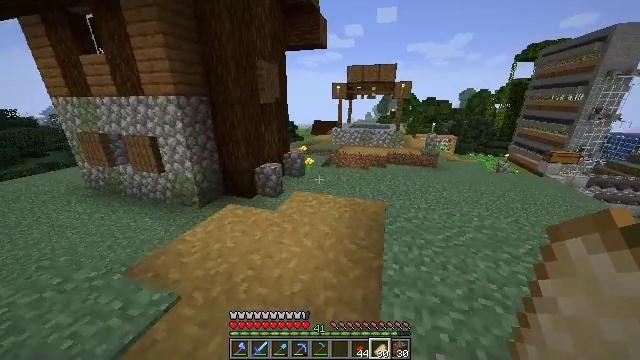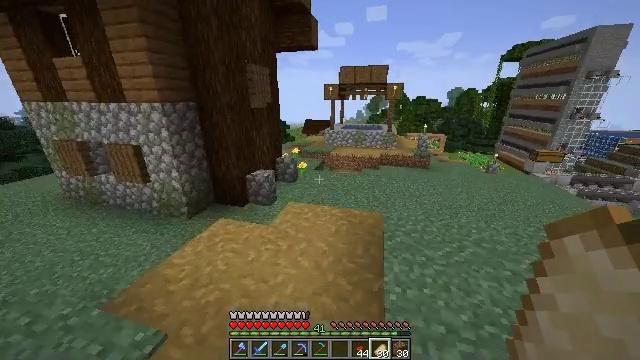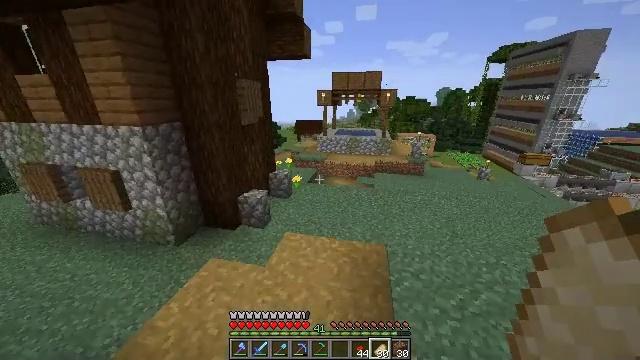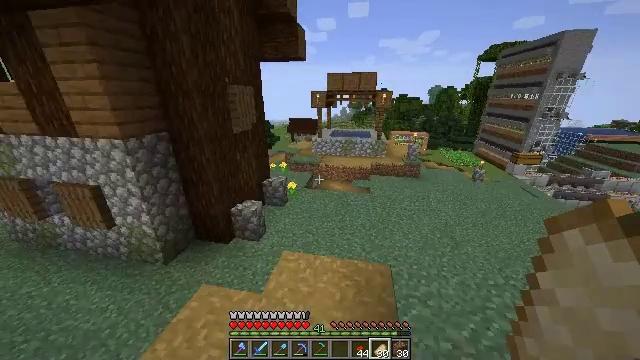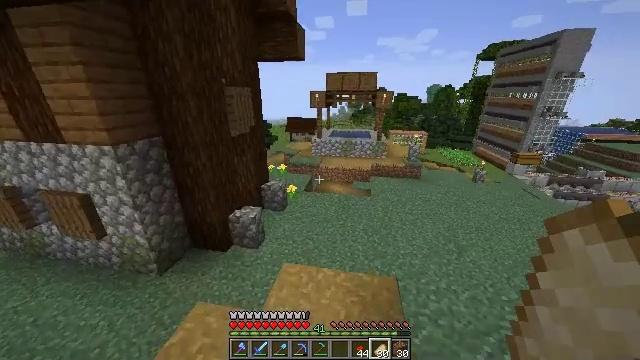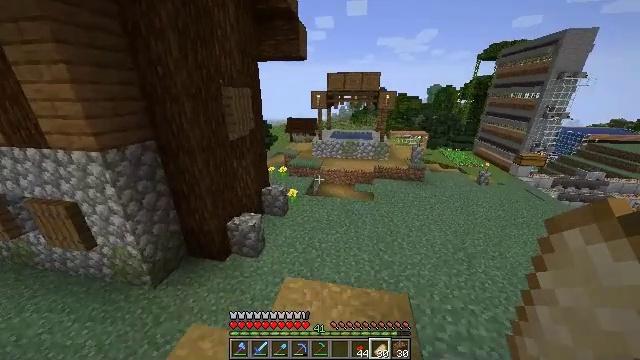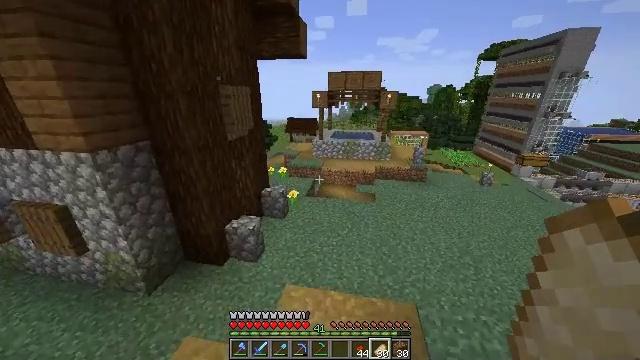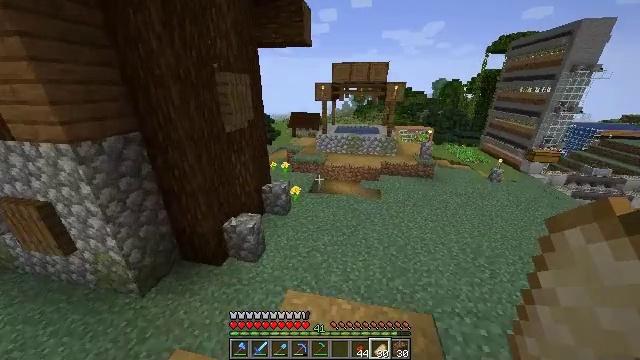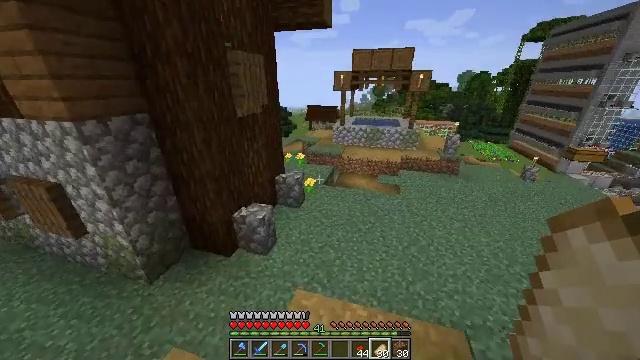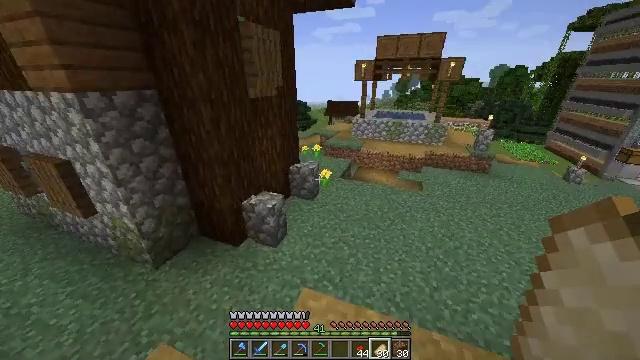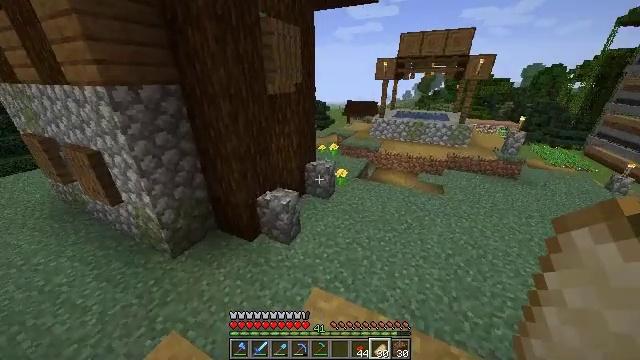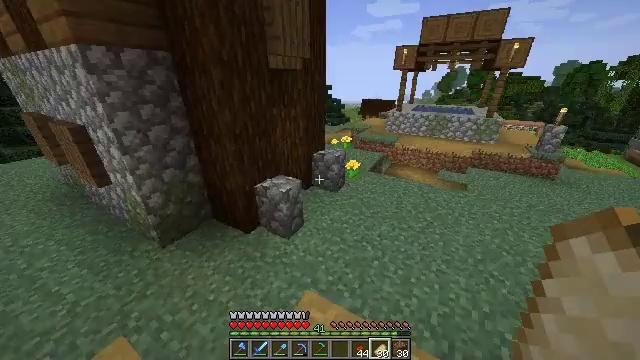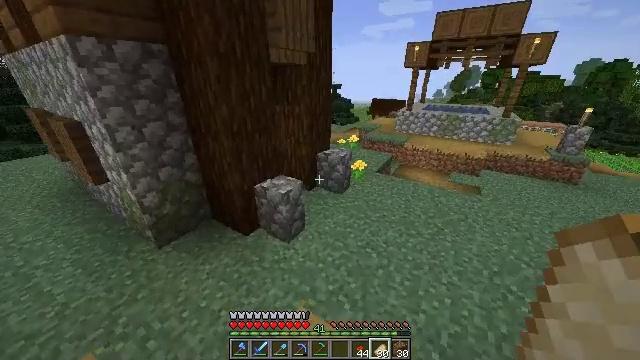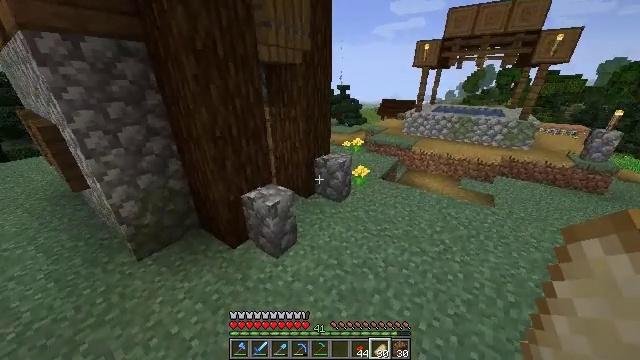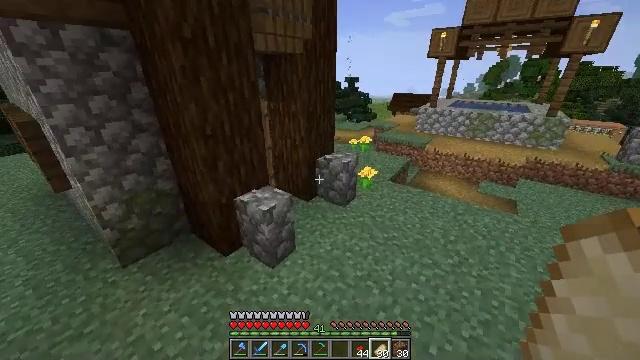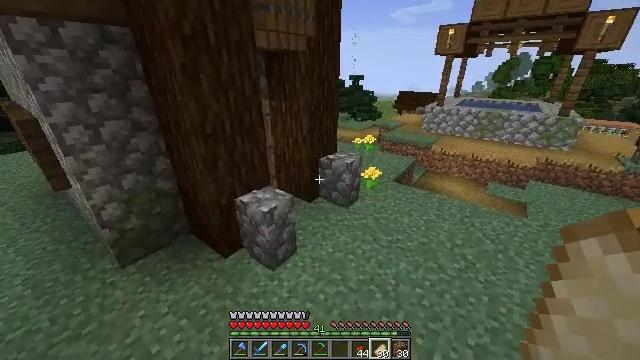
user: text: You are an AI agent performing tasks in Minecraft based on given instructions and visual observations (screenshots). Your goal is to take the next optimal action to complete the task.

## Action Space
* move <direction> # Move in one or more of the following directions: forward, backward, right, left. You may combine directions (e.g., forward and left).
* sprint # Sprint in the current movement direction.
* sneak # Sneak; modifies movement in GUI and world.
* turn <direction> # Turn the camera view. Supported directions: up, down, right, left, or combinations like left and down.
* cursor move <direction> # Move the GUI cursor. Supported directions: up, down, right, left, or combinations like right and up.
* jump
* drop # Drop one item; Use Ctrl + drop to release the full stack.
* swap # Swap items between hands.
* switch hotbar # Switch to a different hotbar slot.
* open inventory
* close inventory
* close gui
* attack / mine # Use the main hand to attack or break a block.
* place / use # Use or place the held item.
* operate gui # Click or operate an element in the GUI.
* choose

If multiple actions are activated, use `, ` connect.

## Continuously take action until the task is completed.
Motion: motion action
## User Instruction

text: Mine the cartography table.
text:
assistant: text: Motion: move forward, sprint, turn right, jump
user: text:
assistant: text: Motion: move forward, turn right, jump
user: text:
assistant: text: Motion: move forward, turn right, jump
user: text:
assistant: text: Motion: move forward, jump
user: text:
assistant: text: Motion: move forward, jump
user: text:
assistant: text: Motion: move forward and move right, jump
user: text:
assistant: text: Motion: move forward and move right, turn down, jump
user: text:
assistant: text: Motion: move forward and move right, turn left and down, jump
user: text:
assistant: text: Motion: move forward and move right, turn left
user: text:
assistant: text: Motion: move forward and move right, turn left
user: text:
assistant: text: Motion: move forward and move right, turn left
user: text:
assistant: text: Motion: move forward and move right, turn left
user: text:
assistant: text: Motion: turn left
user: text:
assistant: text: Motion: turn left
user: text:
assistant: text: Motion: no_op
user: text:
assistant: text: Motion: turn left
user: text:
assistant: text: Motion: no_op
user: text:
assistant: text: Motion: no_op
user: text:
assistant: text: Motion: no_op
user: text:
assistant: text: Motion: move forward
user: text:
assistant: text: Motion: move forward and move right, turn left
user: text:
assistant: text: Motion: move forward and move right, turn left
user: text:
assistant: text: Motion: move forward and move right, turn left
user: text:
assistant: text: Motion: move forward and move right, turn left
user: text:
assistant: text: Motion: move forward and move right, turn left
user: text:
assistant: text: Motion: move forward and move right, turn left
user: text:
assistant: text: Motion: move forward and move right, turn left and up
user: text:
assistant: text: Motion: move forward and move right, turn left
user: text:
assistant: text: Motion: move forward and move right, turn left and up
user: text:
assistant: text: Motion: move forward, turn left